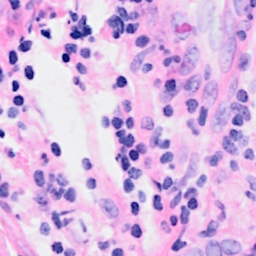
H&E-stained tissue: Breast